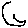
Label: moon